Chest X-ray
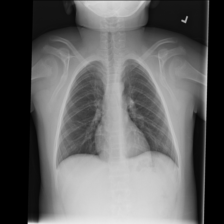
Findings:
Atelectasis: negative
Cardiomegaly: negative
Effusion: negative
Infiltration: negative
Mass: negative
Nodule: negative
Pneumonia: negative
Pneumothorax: negative
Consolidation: negative
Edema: negative
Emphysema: negative
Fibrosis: negative
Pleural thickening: negative
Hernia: negative